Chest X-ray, PA view. Patient: 21 years old, sex M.
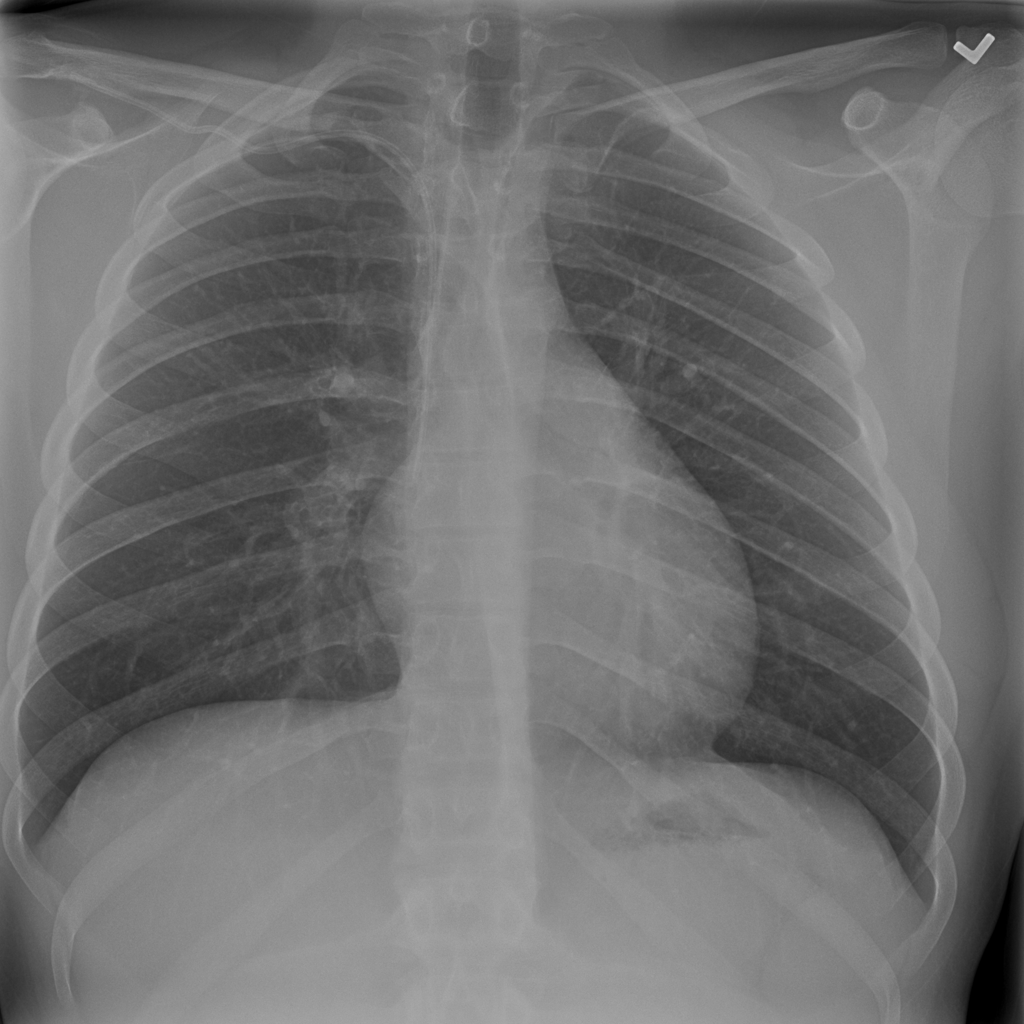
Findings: No Finding